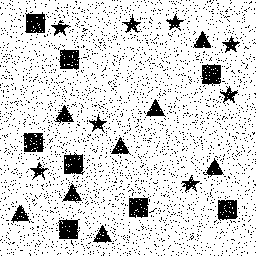
Squares: 8
Triangles: 8
Stars: 8
Total shapes: 24